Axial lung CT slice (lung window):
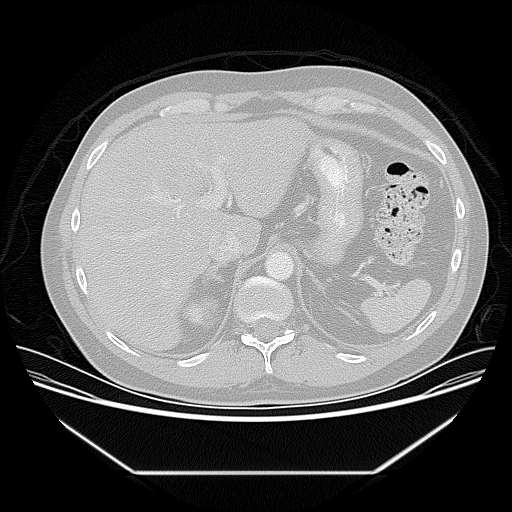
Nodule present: no